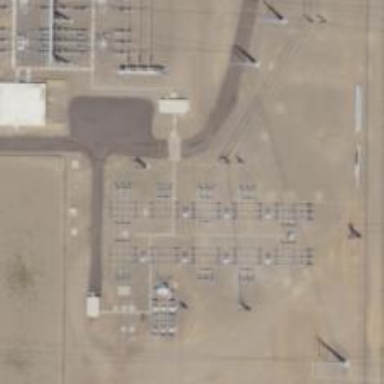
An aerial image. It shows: Switch used for power control.